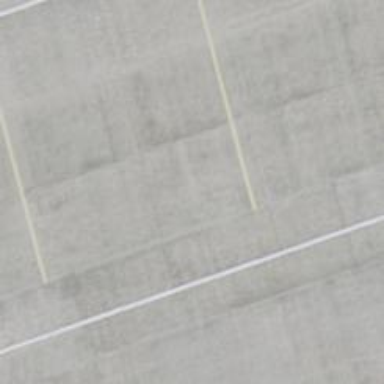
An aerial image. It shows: Airport parking position.